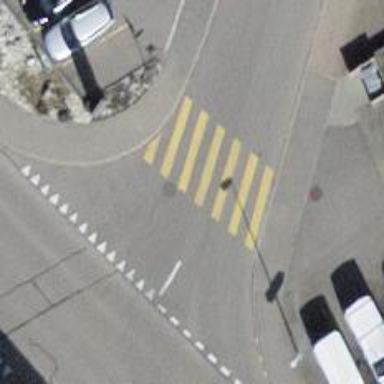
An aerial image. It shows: Uncontrolled zebra crossing on the road.